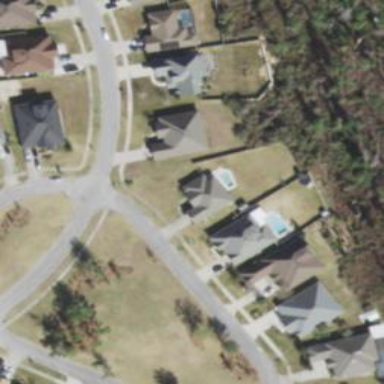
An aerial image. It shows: This residential area consists of single-family homes.